Field crop: tomato
Growth stage: 1
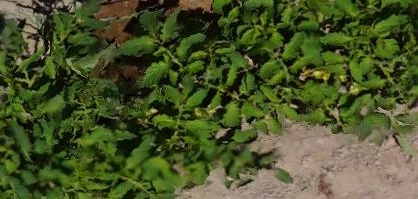
Species: tomato